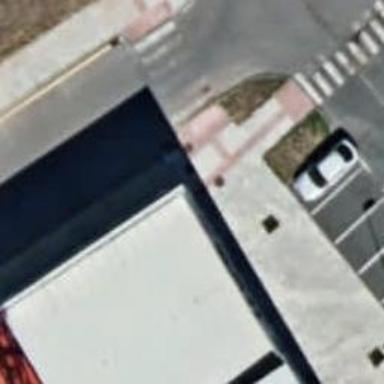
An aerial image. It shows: Sidewalk.